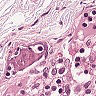
Metastatic tissue present: no